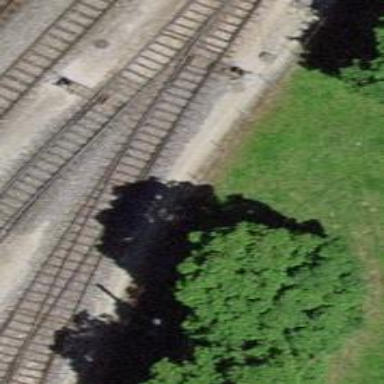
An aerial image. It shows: Single-track spur railway line.